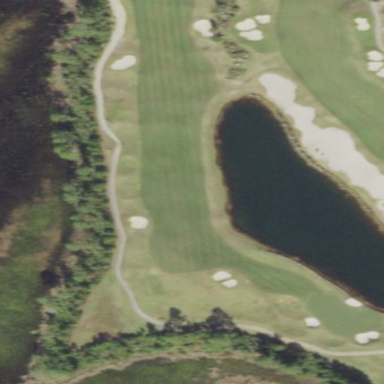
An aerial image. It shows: Grassy area designated as golf fairway.